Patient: sex F, age 37
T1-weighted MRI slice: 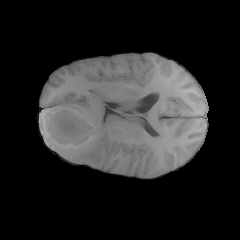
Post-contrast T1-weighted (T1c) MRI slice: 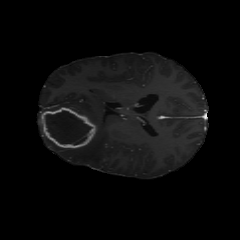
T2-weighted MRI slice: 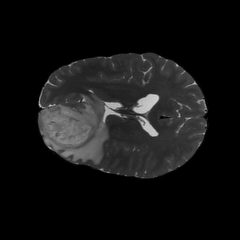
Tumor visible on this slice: yes
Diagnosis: Glioblastoma, IDH-wildtype
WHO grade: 4